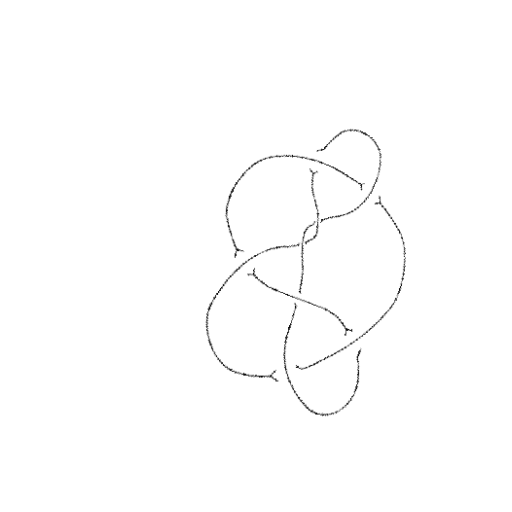
Crossing number: 8